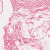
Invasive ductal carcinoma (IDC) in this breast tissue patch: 0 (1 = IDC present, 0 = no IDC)